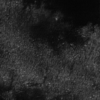
Label: not_dusty